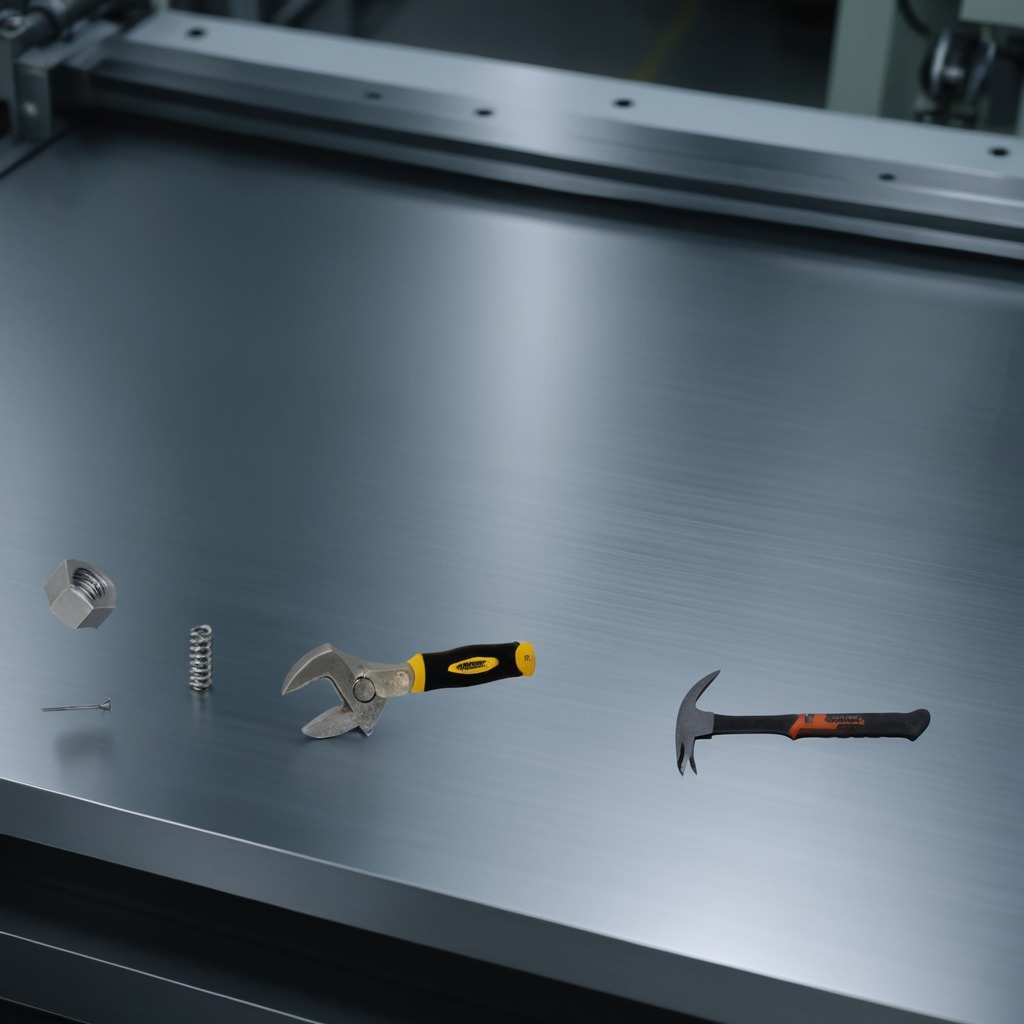
A hammer, an iron nail, a coiled metal spring, a metal nut, and a wrench are lying on a metal table in a machine shop under fluorescent lights.